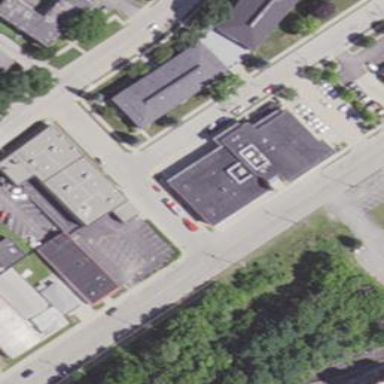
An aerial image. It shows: Fire station building.